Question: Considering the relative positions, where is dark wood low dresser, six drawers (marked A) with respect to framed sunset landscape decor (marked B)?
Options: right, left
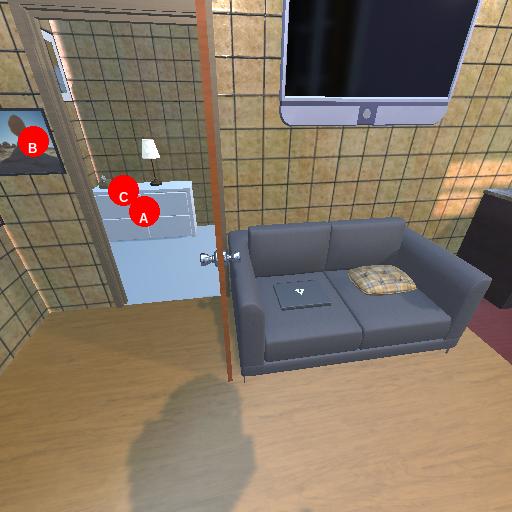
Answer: right